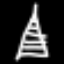
Label: The Eiffel Tower